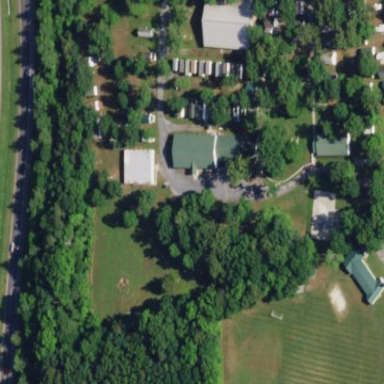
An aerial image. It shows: Camping site with caravans available for accommodation.